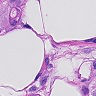
Metastatic tissue present: yes